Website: apple
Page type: customer-info-address
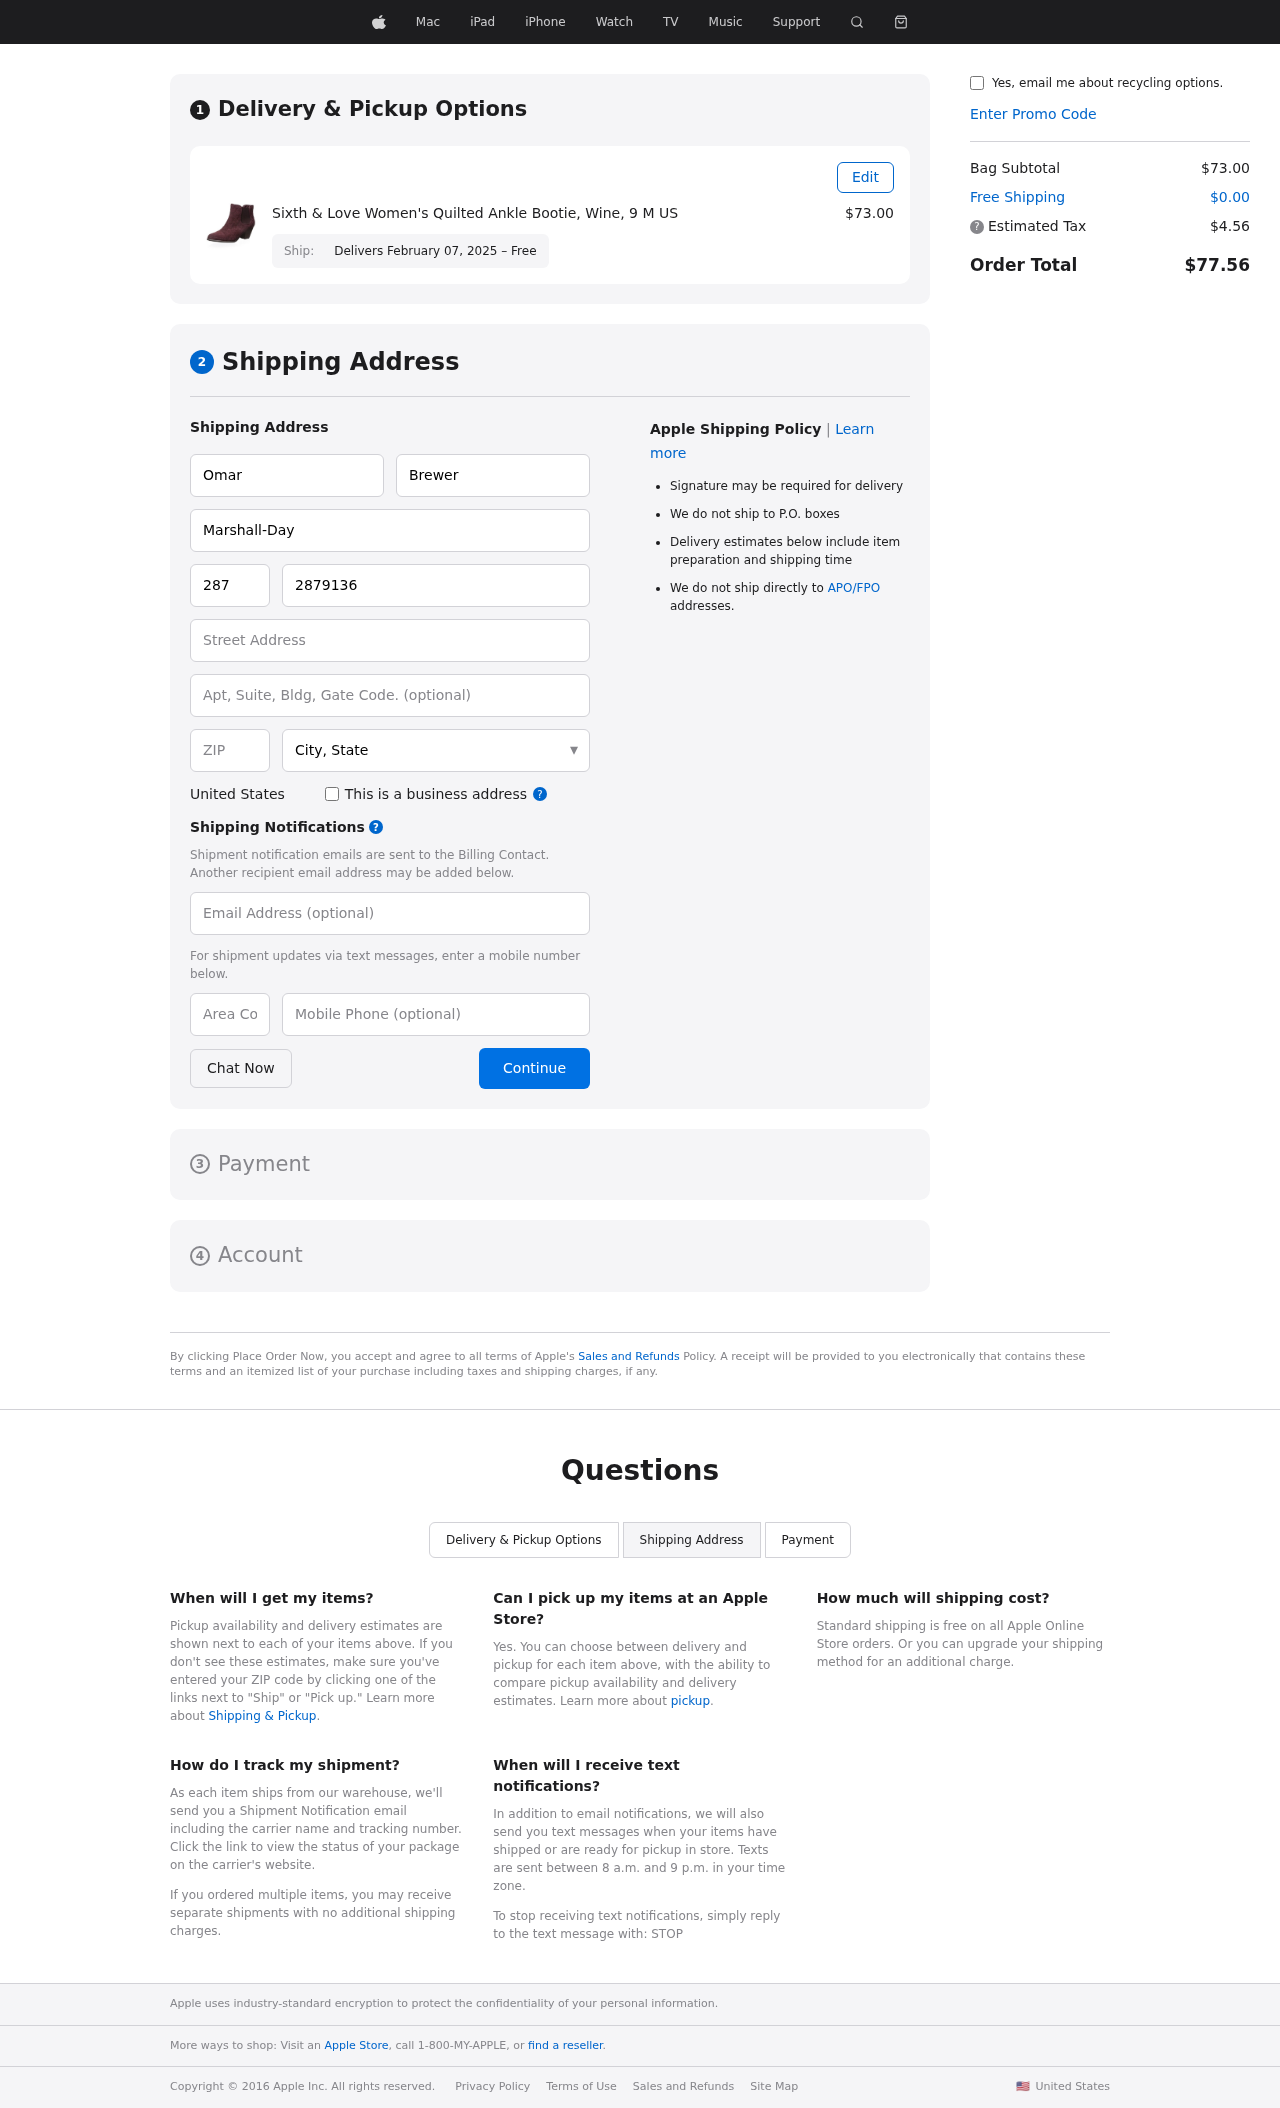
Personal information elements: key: PII_CITY_STATE
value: Samuelborough, VT
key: PII_COMPANY
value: Marshall-Day
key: PII_COUNTRY
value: United States
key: PII_EMAIL
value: obrewer@hotmail.com
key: PII_FIRSTNAME
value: Omar
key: PII_LASTNAME
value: Brewer
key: PII_PHONE
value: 2879136552
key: PII_PHONE_AREA
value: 287
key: PII_POSTCODE
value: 79895
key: PII_STREET
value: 9827 Linda Trail
Product elements: key: PRODUCT1_NAME
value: Sixth & Love Women's Quilted Ankle Bootie, Wine, 9 M US
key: PRODUCT1_PRICE
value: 73
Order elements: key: ORDER_DELIVERY_DATE
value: Delivers February 07, 2025 – Free
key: ORDER_SUBTOTAL
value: $73.00
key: ORDER_SHIPPING_COST
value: $0.00
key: ORDER_TAX
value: $4.56
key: ORDER_TOTAL
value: $77.56